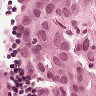
Metastatic tissue present: yes